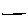
Label: line